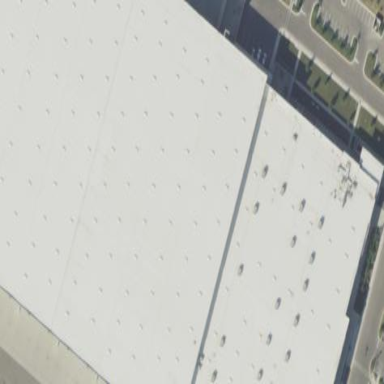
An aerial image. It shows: Commercial building.